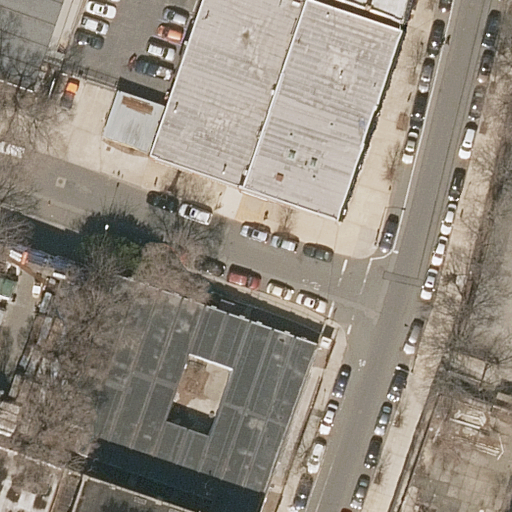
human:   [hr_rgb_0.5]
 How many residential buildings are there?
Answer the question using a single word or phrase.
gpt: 6

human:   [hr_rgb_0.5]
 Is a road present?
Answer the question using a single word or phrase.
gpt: yes

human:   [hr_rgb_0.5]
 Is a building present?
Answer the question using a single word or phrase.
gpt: yes

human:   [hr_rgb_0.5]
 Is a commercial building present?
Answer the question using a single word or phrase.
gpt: no

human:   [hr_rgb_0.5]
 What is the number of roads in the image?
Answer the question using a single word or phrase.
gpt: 2

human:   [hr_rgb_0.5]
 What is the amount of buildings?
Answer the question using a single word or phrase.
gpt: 6

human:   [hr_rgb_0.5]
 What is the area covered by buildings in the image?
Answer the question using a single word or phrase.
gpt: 3577m2

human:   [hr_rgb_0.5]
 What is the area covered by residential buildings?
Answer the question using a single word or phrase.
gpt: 3577m2

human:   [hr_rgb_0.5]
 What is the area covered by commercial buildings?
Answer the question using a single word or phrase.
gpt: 0m2

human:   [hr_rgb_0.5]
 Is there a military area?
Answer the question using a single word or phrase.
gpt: no

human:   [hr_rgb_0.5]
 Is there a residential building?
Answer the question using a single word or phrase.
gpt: yes

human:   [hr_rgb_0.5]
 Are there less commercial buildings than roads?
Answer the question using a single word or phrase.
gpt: yes

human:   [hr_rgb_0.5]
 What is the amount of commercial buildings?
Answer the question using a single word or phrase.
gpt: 0

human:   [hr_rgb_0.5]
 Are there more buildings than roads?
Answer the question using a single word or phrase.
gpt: yes

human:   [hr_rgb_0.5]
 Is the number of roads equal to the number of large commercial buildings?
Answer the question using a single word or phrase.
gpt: no

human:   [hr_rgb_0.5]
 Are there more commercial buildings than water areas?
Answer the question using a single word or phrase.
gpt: no

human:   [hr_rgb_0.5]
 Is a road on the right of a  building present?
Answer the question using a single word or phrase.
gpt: yes

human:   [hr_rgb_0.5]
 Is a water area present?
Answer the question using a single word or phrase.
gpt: no

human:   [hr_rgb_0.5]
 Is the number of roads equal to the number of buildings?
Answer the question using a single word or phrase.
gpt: no

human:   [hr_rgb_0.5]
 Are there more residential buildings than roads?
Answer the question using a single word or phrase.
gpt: yes

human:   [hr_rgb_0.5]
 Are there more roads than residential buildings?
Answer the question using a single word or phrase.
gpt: no

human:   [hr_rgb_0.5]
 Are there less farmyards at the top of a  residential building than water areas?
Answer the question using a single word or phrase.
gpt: no

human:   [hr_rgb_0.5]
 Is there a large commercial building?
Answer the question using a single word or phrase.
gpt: no

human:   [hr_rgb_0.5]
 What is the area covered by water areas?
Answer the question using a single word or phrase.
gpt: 0m2

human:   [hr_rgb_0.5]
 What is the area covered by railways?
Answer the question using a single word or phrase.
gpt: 0m2

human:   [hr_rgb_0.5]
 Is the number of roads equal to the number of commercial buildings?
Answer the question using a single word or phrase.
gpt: no

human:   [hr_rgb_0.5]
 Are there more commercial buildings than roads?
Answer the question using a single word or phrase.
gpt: no

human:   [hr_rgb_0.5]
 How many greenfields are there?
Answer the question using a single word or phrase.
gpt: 0

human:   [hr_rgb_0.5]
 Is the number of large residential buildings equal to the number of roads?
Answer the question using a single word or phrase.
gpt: yes

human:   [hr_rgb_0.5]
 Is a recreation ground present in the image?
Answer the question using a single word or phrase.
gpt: no

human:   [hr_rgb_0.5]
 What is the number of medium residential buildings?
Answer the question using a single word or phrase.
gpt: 3

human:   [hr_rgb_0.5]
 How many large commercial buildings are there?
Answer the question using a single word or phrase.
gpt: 0

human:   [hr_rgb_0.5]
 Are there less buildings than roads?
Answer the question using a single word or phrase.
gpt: no

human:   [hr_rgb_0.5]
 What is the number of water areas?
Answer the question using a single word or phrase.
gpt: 0

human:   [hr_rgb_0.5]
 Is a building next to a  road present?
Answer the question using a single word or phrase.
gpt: yes

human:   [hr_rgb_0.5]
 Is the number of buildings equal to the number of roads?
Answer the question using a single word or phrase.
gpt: no

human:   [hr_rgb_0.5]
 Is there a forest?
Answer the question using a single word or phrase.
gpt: no

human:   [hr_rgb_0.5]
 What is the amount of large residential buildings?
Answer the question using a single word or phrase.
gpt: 2

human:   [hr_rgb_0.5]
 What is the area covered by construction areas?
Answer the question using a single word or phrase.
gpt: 0m2

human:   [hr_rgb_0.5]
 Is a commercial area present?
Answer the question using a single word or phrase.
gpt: no

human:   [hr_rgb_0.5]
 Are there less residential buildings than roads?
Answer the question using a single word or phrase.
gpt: no

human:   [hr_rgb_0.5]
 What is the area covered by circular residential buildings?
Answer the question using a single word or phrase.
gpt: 0m2

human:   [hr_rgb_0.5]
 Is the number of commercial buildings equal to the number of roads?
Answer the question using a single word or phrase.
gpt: no

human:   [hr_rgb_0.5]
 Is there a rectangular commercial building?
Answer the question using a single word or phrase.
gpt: no

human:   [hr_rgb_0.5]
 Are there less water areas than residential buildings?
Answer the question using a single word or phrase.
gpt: yes

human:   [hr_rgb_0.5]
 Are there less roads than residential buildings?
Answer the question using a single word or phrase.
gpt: yes

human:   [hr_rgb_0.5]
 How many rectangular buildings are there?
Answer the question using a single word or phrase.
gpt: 4

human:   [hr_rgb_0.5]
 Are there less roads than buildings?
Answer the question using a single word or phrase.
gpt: yes

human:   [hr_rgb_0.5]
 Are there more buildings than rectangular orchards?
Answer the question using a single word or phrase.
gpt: yes

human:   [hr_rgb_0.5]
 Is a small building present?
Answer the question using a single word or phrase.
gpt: yes

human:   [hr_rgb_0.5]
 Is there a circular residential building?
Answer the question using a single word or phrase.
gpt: no

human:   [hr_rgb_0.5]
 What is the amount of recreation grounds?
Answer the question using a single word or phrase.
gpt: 0

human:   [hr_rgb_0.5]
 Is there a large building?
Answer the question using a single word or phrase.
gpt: yes

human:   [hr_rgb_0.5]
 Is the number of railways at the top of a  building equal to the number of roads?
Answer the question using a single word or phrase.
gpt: no

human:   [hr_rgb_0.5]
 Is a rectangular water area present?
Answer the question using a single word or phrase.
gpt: no

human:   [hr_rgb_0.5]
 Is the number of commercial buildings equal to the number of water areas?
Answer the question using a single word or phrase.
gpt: yes

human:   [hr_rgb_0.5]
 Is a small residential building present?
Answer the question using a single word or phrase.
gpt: yes

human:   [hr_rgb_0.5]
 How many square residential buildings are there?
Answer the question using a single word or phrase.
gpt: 0

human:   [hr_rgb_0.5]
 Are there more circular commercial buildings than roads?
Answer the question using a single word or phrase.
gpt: no

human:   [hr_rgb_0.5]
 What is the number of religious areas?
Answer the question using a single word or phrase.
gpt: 0

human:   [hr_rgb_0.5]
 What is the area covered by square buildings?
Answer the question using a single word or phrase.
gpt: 0m2

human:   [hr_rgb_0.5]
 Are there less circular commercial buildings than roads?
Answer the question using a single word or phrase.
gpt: yes

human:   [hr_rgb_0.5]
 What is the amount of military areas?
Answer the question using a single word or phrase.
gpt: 0

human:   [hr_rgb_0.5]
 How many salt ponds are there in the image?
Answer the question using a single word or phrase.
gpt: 0